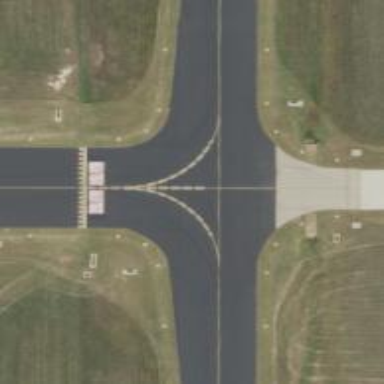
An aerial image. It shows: View of taxiway at the airport.